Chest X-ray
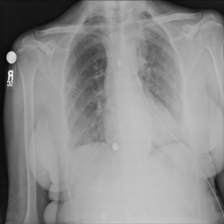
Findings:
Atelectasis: negative
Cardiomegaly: negative
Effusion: negative
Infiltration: negative
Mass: negative
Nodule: negative
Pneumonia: negative
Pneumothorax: positive
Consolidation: negative
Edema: negative
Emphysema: negative
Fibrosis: negative
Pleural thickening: negative
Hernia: negative